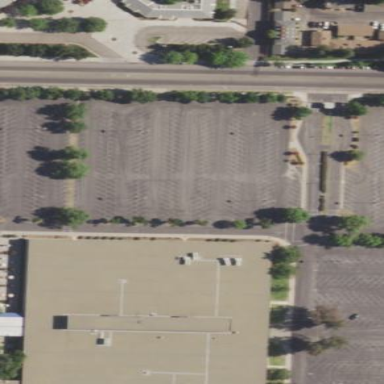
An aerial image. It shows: Parking area.